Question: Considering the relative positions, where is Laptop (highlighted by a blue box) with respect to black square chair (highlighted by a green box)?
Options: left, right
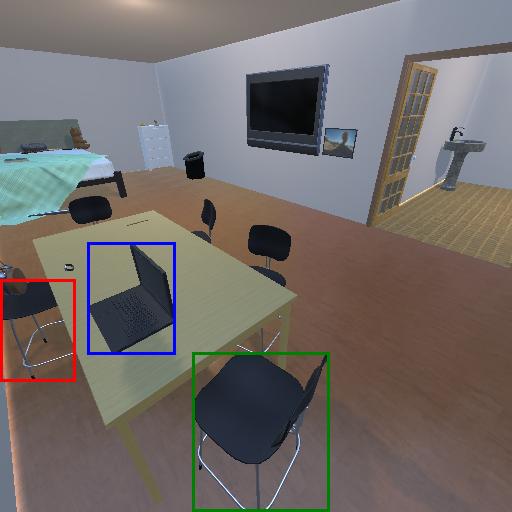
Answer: left